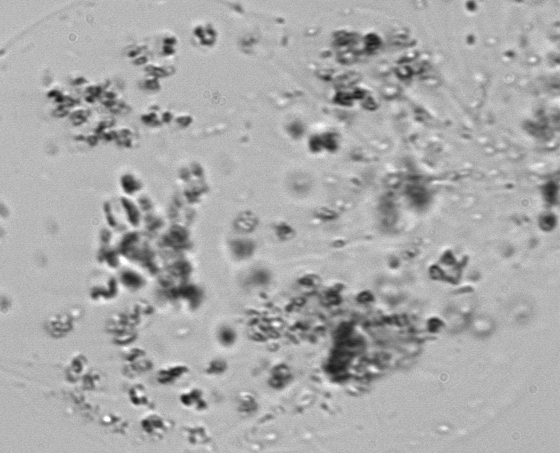
Label: Phaeocystis